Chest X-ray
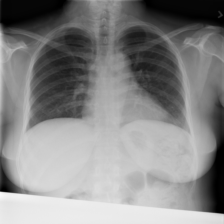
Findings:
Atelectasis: negative
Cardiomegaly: negative
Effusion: negative
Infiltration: negative
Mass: negative
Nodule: negative
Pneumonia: negative
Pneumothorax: negative
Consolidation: negative
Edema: negative
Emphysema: negative
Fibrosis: negative
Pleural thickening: negative
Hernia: negative